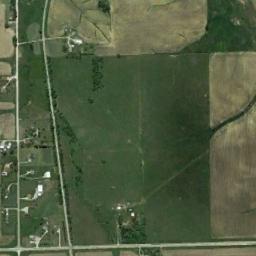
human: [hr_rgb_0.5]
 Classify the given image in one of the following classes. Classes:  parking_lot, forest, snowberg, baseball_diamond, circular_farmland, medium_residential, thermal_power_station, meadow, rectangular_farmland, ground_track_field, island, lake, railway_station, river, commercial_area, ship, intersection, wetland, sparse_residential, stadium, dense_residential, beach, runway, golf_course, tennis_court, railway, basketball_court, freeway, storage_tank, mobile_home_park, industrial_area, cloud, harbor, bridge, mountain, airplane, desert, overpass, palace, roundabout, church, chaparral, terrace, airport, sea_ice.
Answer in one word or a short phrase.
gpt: rectangular_farmland